Interaction volume radius: 10 \u00c5
Interaction volume height: 25 \u00c5
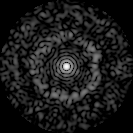
Disorder parameter: 0.8291